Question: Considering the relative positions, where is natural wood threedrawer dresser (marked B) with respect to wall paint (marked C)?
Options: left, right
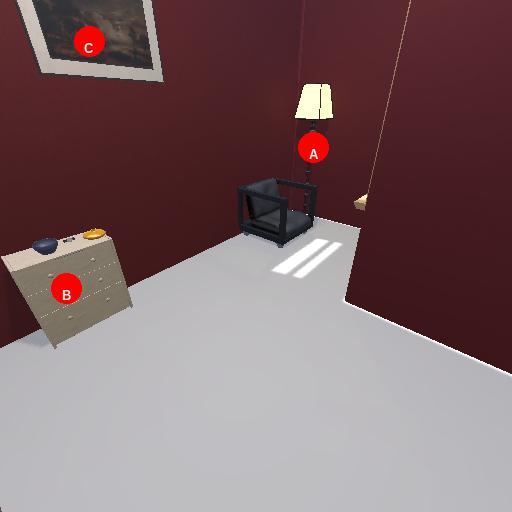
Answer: left